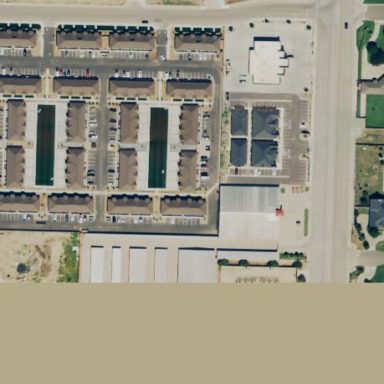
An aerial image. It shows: Area used for garages with storage rental services available.